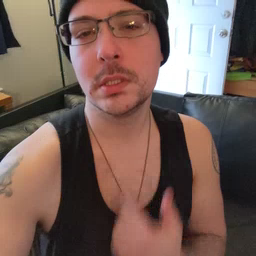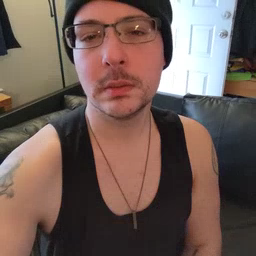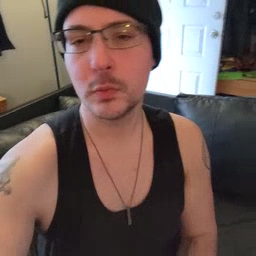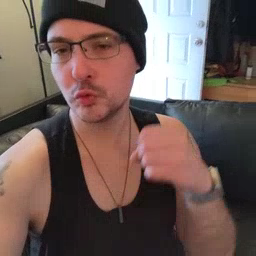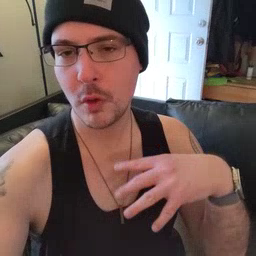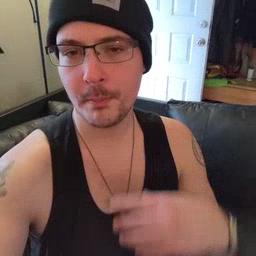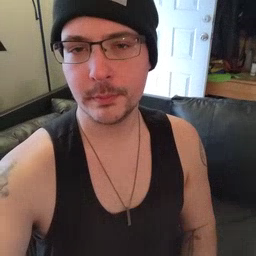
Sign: drop